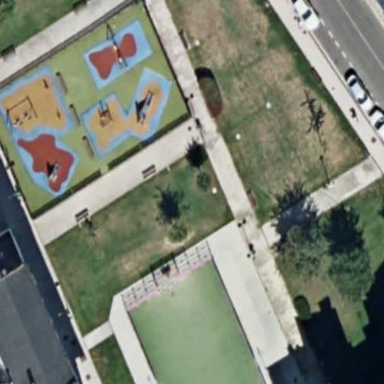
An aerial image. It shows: Lovely park for leisure and relaxation.